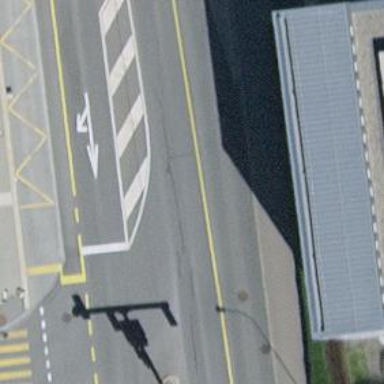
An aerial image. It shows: Road with traffic signals.